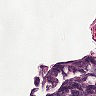
Metastatic tissue present: no